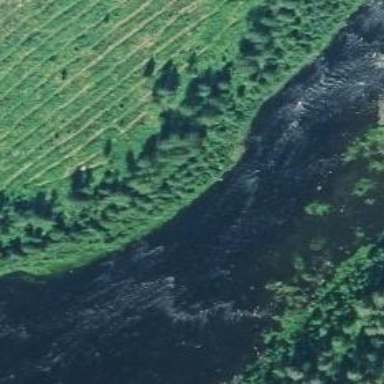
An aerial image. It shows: River with rapids flowing through natural water landscape.